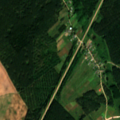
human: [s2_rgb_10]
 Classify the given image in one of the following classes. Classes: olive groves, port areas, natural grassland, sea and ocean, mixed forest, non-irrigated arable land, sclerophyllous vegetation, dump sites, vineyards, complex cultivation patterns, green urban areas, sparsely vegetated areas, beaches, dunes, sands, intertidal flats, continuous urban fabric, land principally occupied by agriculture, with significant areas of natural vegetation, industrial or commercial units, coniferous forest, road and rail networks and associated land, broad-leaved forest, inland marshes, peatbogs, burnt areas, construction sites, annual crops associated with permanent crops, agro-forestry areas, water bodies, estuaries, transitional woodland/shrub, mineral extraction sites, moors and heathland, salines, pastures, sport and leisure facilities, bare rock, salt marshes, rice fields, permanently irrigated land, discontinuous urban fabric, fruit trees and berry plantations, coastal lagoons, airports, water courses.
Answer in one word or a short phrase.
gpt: non-irrigated arable land, complex cultivation patterns, land principally occupied by agriculture, with significant areas of natural vegetation, coniferous forest